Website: lowes
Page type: account-selection
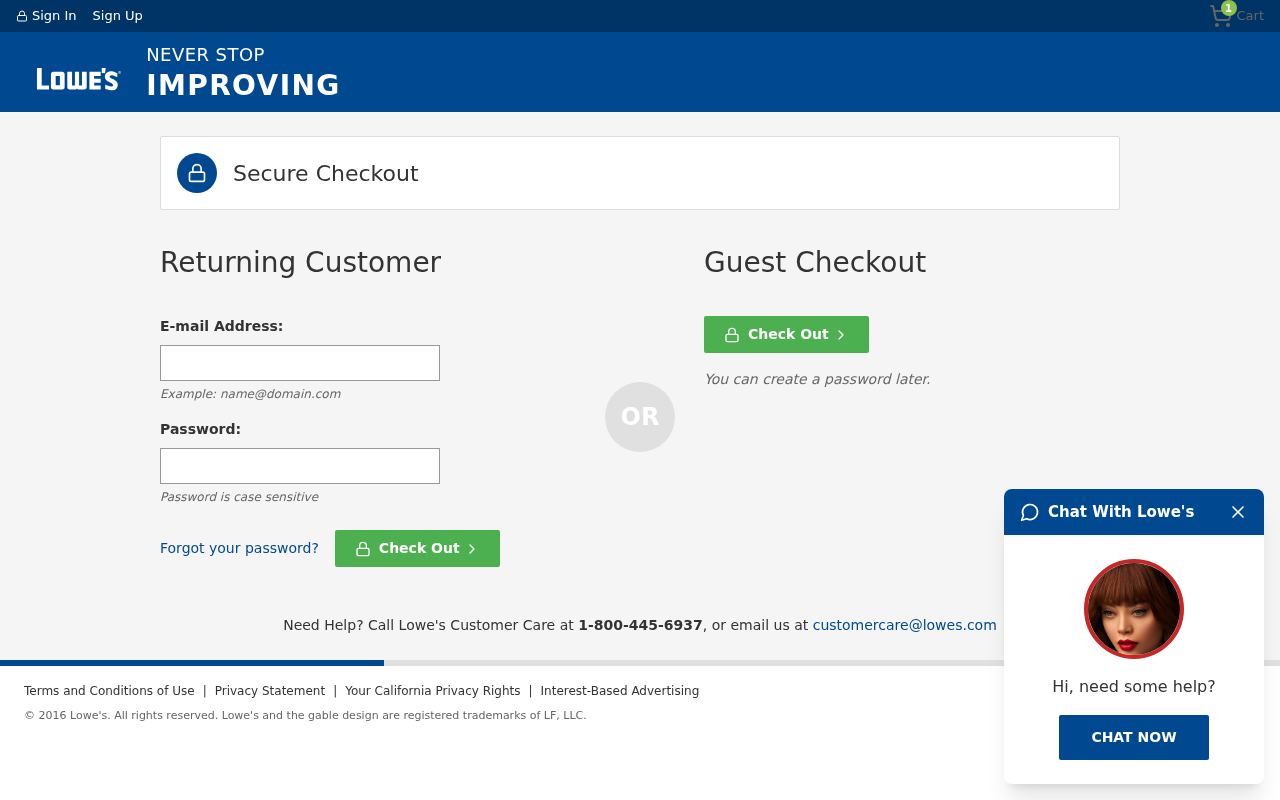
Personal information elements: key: PII_LOGIN_USERNAME
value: raven_frazier
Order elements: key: ORDER_NUM_ITEMS
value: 1